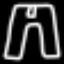
Label: pants